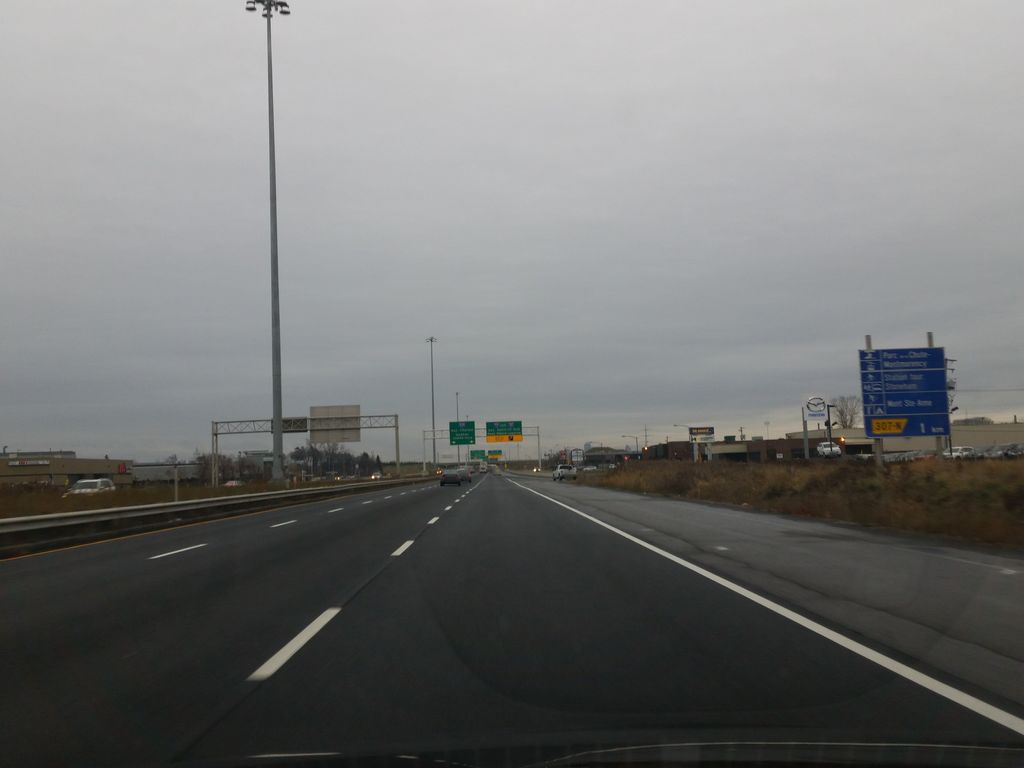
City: quebec_city